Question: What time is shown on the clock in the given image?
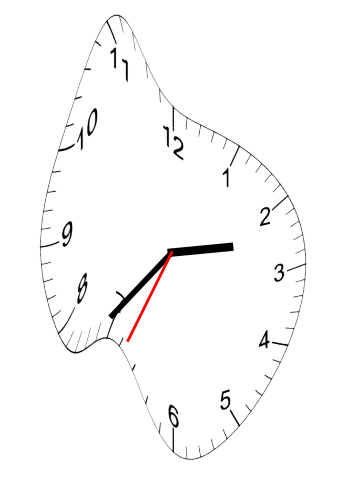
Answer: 02:36:34